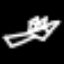
Label: fork